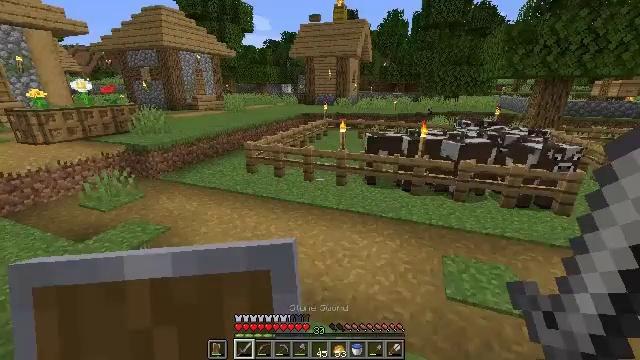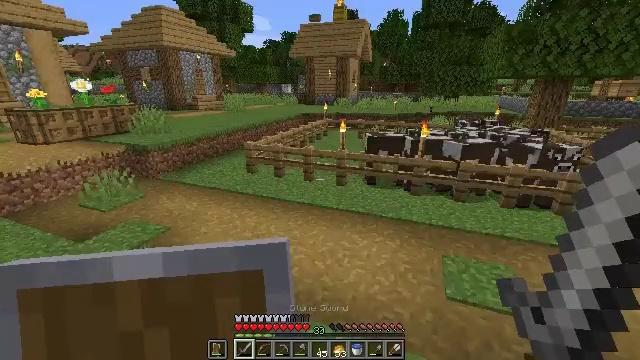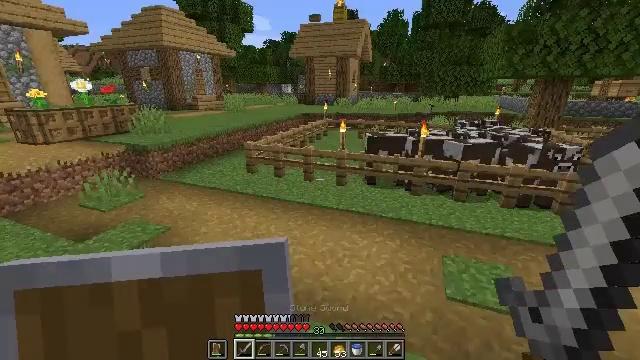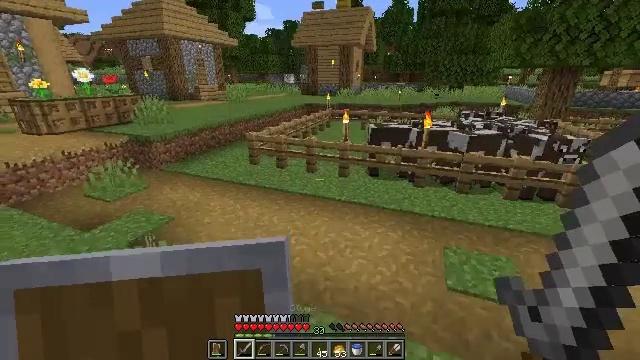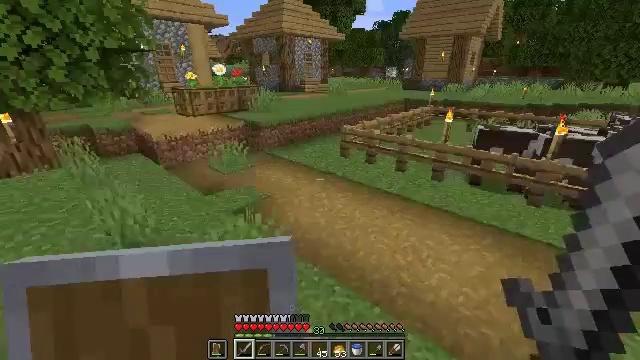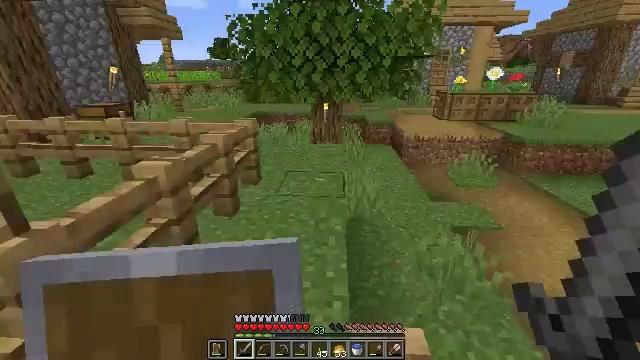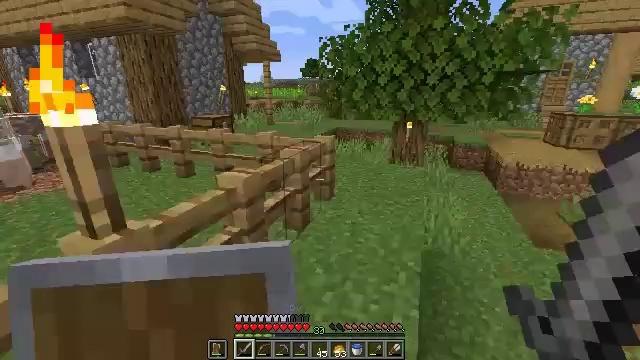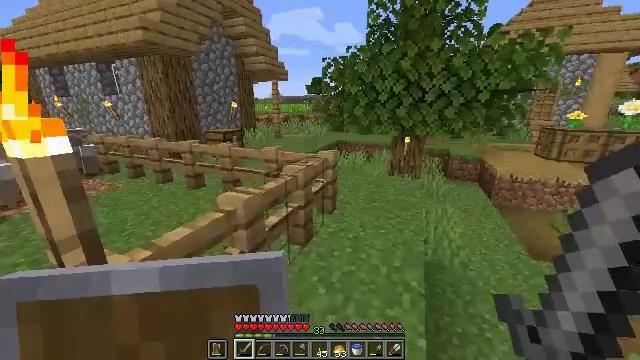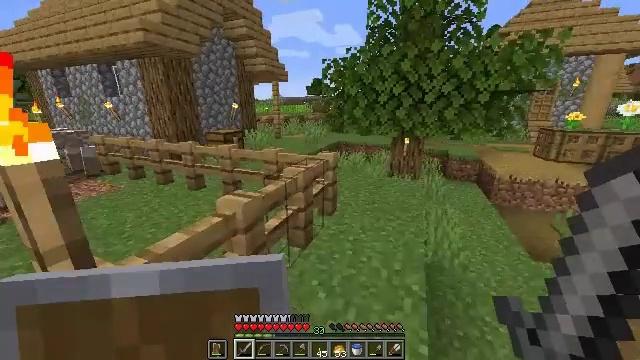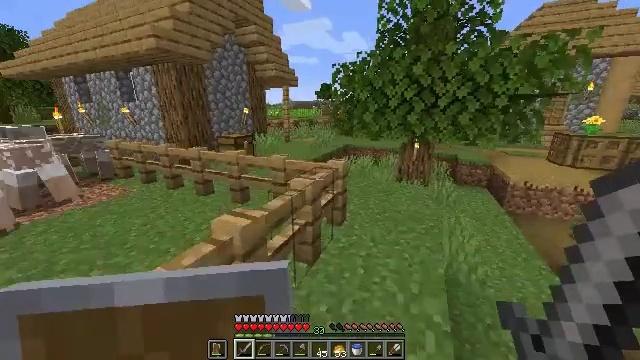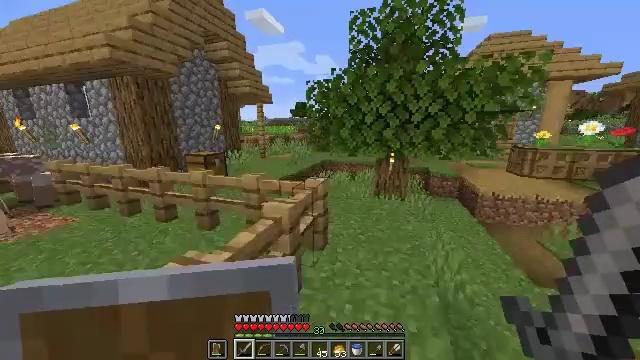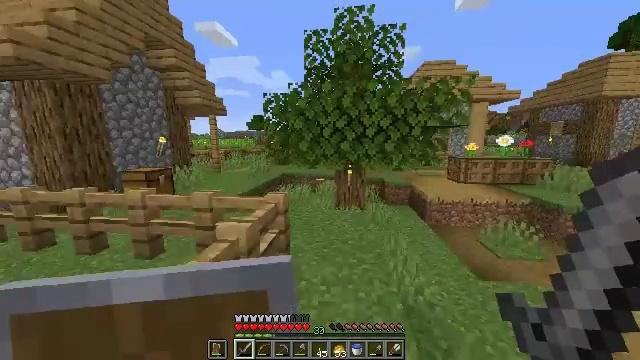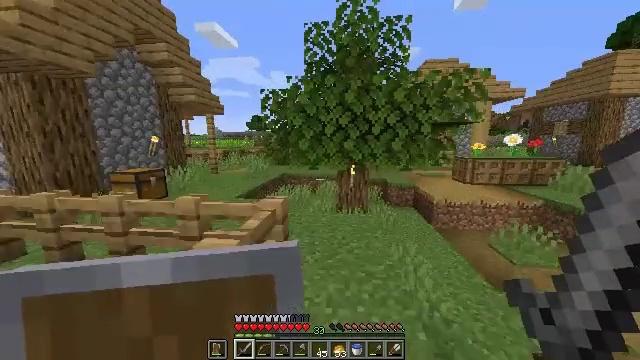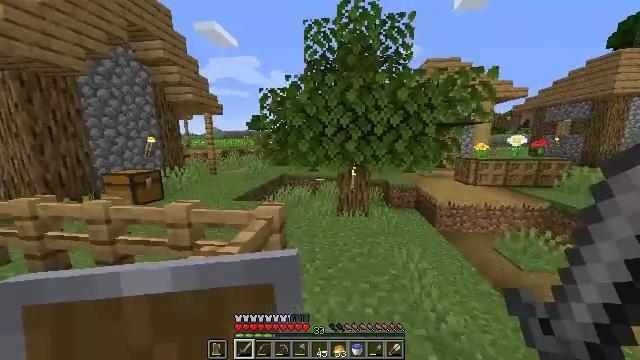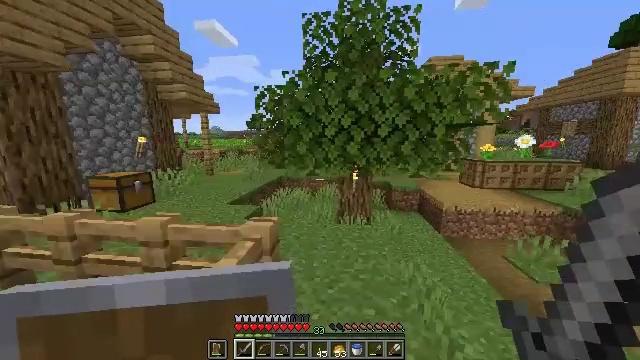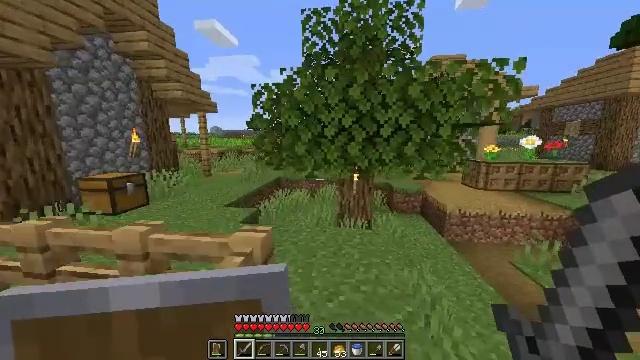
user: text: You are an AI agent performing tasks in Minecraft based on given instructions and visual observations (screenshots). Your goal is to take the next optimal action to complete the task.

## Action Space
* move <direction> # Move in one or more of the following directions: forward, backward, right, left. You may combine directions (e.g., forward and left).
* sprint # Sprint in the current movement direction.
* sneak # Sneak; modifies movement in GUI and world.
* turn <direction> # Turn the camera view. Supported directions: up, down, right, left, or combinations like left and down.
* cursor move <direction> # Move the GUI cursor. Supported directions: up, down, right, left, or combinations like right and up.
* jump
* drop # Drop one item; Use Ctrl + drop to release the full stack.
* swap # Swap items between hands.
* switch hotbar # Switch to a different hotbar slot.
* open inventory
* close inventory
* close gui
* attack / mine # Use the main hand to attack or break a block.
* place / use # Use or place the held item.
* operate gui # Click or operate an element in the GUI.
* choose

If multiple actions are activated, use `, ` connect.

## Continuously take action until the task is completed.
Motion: motion action
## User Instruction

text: Get the oak trapdoor back into your inventory.
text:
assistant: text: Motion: no_op
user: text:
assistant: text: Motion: no_op
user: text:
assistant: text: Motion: turn down
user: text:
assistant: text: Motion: turn left and down
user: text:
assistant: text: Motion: move forward, turn left
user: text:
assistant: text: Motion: move forward, sprint, turn left and up
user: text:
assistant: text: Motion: move forward, sprint, turn up
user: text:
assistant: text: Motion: move forward
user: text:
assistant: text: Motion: move forward, turn left
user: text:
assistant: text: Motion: move forward, turn right and up
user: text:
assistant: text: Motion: move forward, turn right and up
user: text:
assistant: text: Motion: move forward
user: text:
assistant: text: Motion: move forward
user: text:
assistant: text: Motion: move forward
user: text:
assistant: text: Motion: move forward
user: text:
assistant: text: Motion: move forward
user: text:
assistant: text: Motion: move forward
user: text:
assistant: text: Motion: move forward
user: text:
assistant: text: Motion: move forward
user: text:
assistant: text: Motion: move forward, turn left
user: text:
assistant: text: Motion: move forward, turn left and down
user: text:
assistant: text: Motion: move forward, turn left and down
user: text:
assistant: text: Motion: move forward, turn left
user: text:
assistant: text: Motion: move forward, sprint
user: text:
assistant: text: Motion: move forward, sprint, turn left and up
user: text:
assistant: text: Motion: move forward, turn left
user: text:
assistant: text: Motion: move forward, turn left
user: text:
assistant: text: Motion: move forward, turn left
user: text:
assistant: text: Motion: move forward, turn left and up
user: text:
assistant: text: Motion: move forward